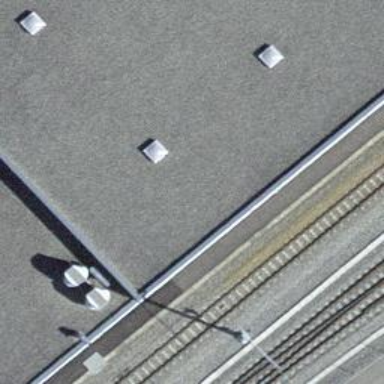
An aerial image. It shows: Narrow-gauge railway with electrified tracks using contact line. Located in service yard with one track.